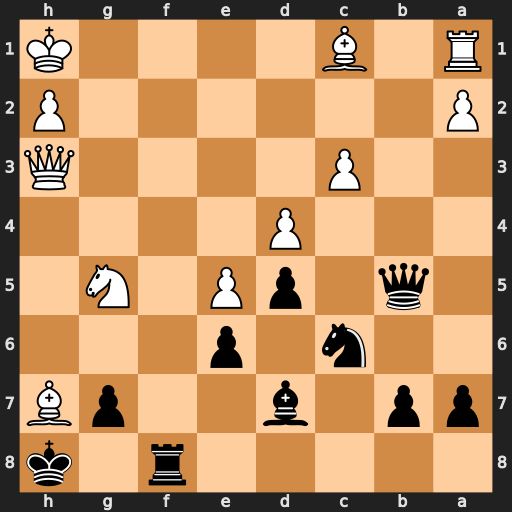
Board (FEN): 5r1k/pp1b2pB/2n1p3/1q1pP1N1/3P4/2P4Q/P6P/R1B4K
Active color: b
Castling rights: -
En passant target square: -
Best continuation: Rf1+ Kg2 Qe2+